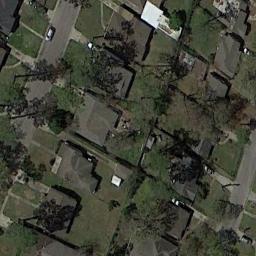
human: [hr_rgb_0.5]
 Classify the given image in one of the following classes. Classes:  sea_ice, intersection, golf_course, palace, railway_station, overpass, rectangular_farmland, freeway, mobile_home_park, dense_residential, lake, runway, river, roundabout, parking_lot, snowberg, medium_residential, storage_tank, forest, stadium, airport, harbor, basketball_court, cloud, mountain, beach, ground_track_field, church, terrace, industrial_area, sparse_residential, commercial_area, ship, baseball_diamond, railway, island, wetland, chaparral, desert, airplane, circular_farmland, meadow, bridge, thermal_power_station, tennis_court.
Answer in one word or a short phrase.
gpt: medium_residential